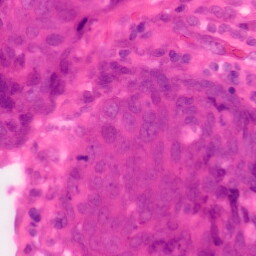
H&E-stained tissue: Colon